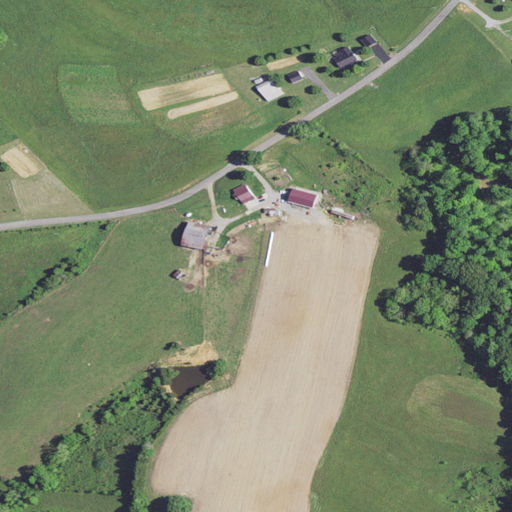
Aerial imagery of ridge(s) in Kentucky named Weed Ridge containing pasture, open development, deciduous forest, mixed forest, and low intensity development